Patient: sex F, age 75
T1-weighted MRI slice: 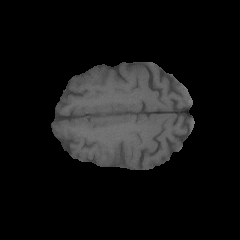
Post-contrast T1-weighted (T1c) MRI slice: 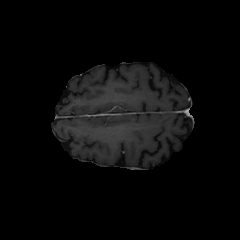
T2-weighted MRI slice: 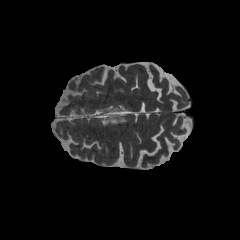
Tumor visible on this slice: no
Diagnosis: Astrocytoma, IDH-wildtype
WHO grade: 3